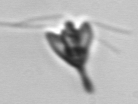
Label: Pyramimonas_longicauda